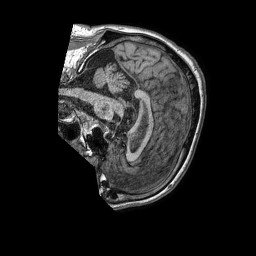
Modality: T1w
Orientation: sagittal
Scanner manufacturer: philips
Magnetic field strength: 1.5 T
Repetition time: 0.007532 s
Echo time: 0.003426 s